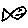
Label: fish